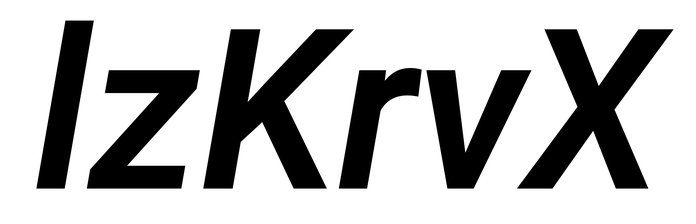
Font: Roboto-Italic_SemiBold_Italic